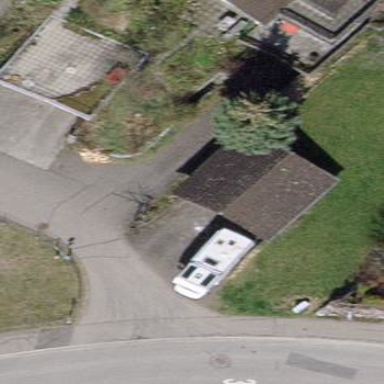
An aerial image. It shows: Garage building.